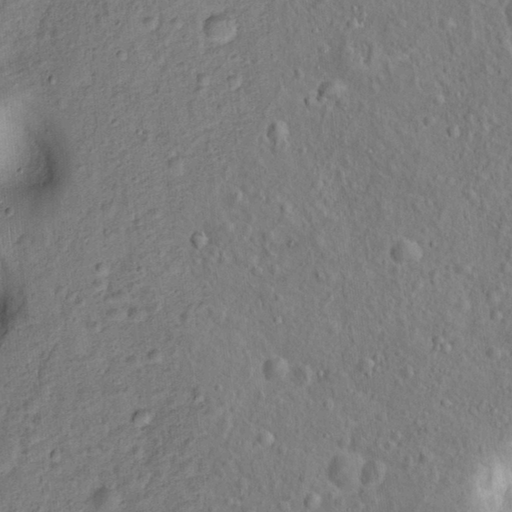
Objects detected: cone, cone, cone